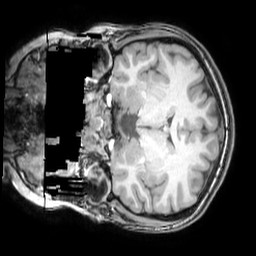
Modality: T1w
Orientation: coronal
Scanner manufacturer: philips
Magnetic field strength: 3 T
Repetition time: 0.008105 s
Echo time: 0.003714 s